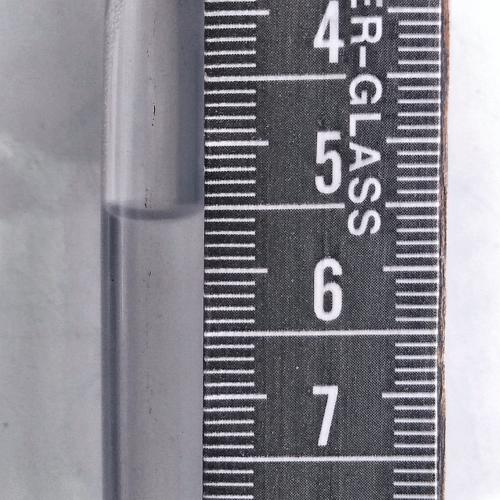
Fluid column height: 5.6 cm